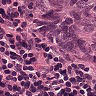
Metastatic tissue present: yes